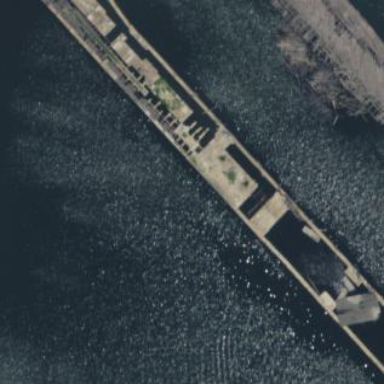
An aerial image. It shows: Man-made pier.